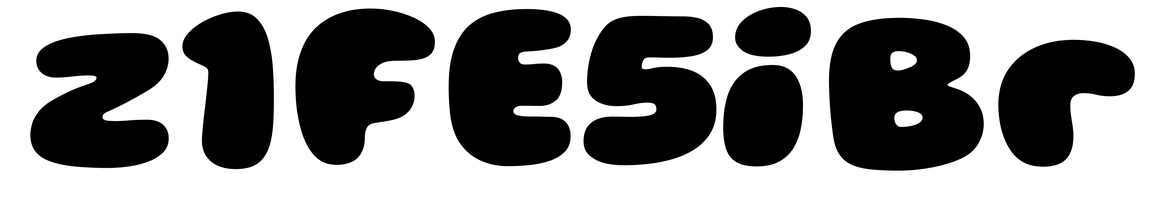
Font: Gluten_Black